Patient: sex M, age 76
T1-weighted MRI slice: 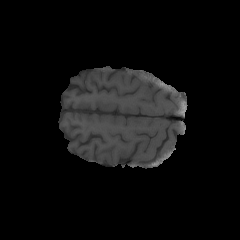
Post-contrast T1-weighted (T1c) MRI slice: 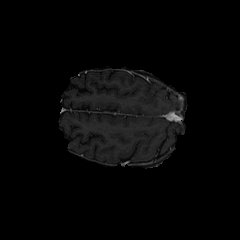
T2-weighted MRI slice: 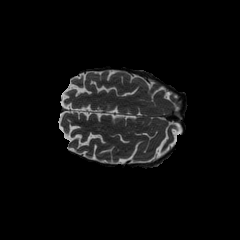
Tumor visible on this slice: no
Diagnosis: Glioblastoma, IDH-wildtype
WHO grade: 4